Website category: sports
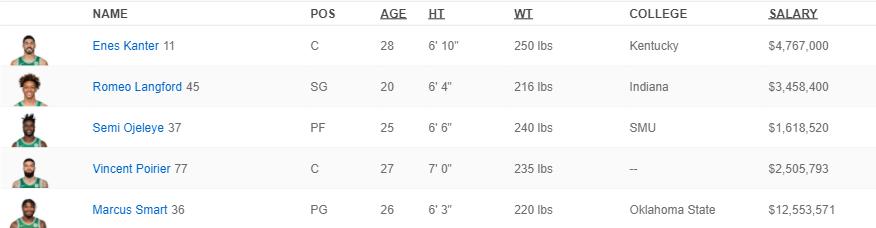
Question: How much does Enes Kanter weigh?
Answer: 250 lbs

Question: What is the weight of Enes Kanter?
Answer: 250 lbs

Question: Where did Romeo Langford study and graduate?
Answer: Indiana

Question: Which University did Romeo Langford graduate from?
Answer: Indiana

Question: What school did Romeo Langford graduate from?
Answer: Indiana

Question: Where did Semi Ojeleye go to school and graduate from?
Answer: SMU

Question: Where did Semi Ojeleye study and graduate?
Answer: SMU

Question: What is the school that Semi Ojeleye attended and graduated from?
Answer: SMU

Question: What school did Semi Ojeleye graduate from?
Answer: SMU

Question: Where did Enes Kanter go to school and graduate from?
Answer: Kentucky

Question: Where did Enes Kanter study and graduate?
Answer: Kentucky

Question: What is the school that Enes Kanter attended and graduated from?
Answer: Kentucky

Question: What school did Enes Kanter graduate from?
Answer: Kentucky

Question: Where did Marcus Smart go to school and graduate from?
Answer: Oklahoma State

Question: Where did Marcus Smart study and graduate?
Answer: Oklahoma State

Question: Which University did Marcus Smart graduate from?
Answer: Oklahoma State

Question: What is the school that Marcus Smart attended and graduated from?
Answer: Oklahoma State

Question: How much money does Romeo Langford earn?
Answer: $3,458,400

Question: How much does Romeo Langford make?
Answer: $3,458,400

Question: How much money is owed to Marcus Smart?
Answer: $12,553,571

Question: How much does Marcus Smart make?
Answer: $12,553,571

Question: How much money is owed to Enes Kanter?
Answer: $4,767,000

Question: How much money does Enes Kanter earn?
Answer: $4,767,000

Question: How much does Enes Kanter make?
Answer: $4,767,000

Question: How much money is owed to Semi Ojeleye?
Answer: $1,618,520

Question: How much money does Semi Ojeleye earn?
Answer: $1,618,520

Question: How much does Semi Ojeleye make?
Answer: $1,618,520

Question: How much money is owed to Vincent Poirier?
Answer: $2,505,793

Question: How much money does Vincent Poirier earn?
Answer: $2,505,793

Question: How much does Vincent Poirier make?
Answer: $2,505,793

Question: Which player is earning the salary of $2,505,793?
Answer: Vincent Poirier

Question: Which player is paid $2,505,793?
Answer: Vincent Poirier

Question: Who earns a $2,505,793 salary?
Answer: Vincent Poirier

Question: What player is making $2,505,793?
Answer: Vincent Poirier

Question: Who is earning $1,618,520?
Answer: Semi Ojeleye

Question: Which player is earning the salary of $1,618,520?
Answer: Semi Ojeleye

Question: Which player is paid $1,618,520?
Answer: Semi Ojeleye

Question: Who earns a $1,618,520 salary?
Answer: Semi Ojeleye

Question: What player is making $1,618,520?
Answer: Semi Ojeleye

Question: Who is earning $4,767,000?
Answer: Enes Kanter

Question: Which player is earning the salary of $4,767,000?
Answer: Enes Kanter

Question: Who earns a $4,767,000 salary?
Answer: Enes Kanter

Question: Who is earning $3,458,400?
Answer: Romeo Langford

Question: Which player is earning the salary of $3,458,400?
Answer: Romeo Langford

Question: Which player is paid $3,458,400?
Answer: Romeo Langford

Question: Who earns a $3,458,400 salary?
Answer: Romeo Langford

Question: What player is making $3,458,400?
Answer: Romeo Langford

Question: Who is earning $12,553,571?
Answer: Marcus Smart

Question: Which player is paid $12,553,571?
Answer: Marcus Smart

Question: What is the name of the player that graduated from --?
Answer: Vincent Poirier

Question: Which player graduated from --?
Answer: Vincent Poirier

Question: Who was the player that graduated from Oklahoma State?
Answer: Marcus Smart

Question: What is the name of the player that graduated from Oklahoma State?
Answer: Marcus Smart

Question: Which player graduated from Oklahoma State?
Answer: Marcus Smart

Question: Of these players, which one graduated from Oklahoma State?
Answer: Marcus Smart

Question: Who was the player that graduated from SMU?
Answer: Semi Ojeleye

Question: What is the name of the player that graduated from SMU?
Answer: Semi Ojeleye

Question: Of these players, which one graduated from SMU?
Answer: Semi Ojeleye

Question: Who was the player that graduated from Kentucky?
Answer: Enes Kanter

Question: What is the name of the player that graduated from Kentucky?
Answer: Enes Kanter

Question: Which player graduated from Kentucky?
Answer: Enes Kanter

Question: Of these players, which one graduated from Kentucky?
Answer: Enes Kanter

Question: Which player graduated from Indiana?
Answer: Romeo Langford

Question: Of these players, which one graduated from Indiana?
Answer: Romeo Langford